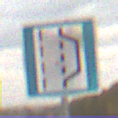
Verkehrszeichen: NothalteUndPannenbucht
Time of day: MorningAfternoon
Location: Outdoor (Nature)
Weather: Overcast
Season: NotSpecified
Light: Natural